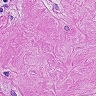
Metastatic tissue present: yes